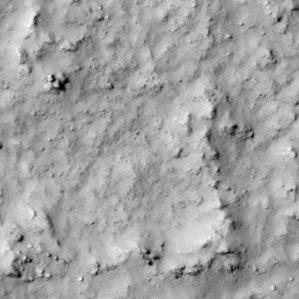
Label: non_frost